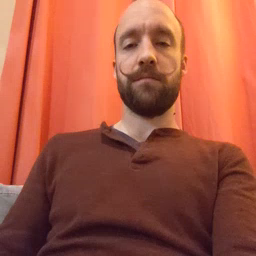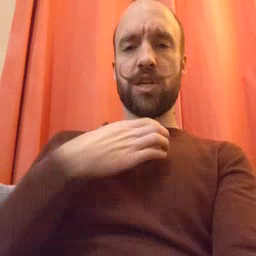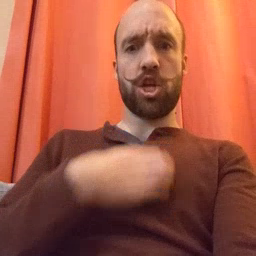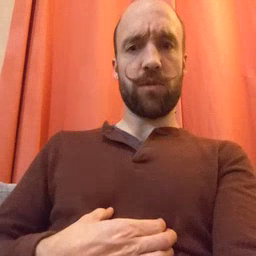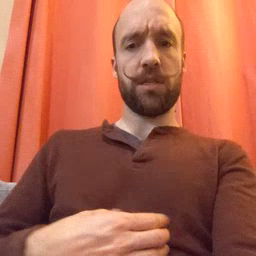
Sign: hungry